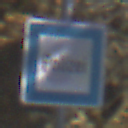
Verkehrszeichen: Polizei
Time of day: MorningAfternoon
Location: Outdoor (RoadRail)
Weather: PartlyCloudy
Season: NotSpecified
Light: Natural